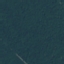
Land use / land cover class: Forest